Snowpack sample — Buffalo Mountain, Silverthorne, Colorado, USA (2/22/26, 2:02 PM MST)
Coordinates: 39.622, -106.113
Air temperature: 33 °F
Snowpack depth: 63 cm
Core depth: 20 cm
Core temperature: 24.8 °F
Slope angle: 11°, slope face: 116°
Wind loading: low
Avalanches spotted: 0
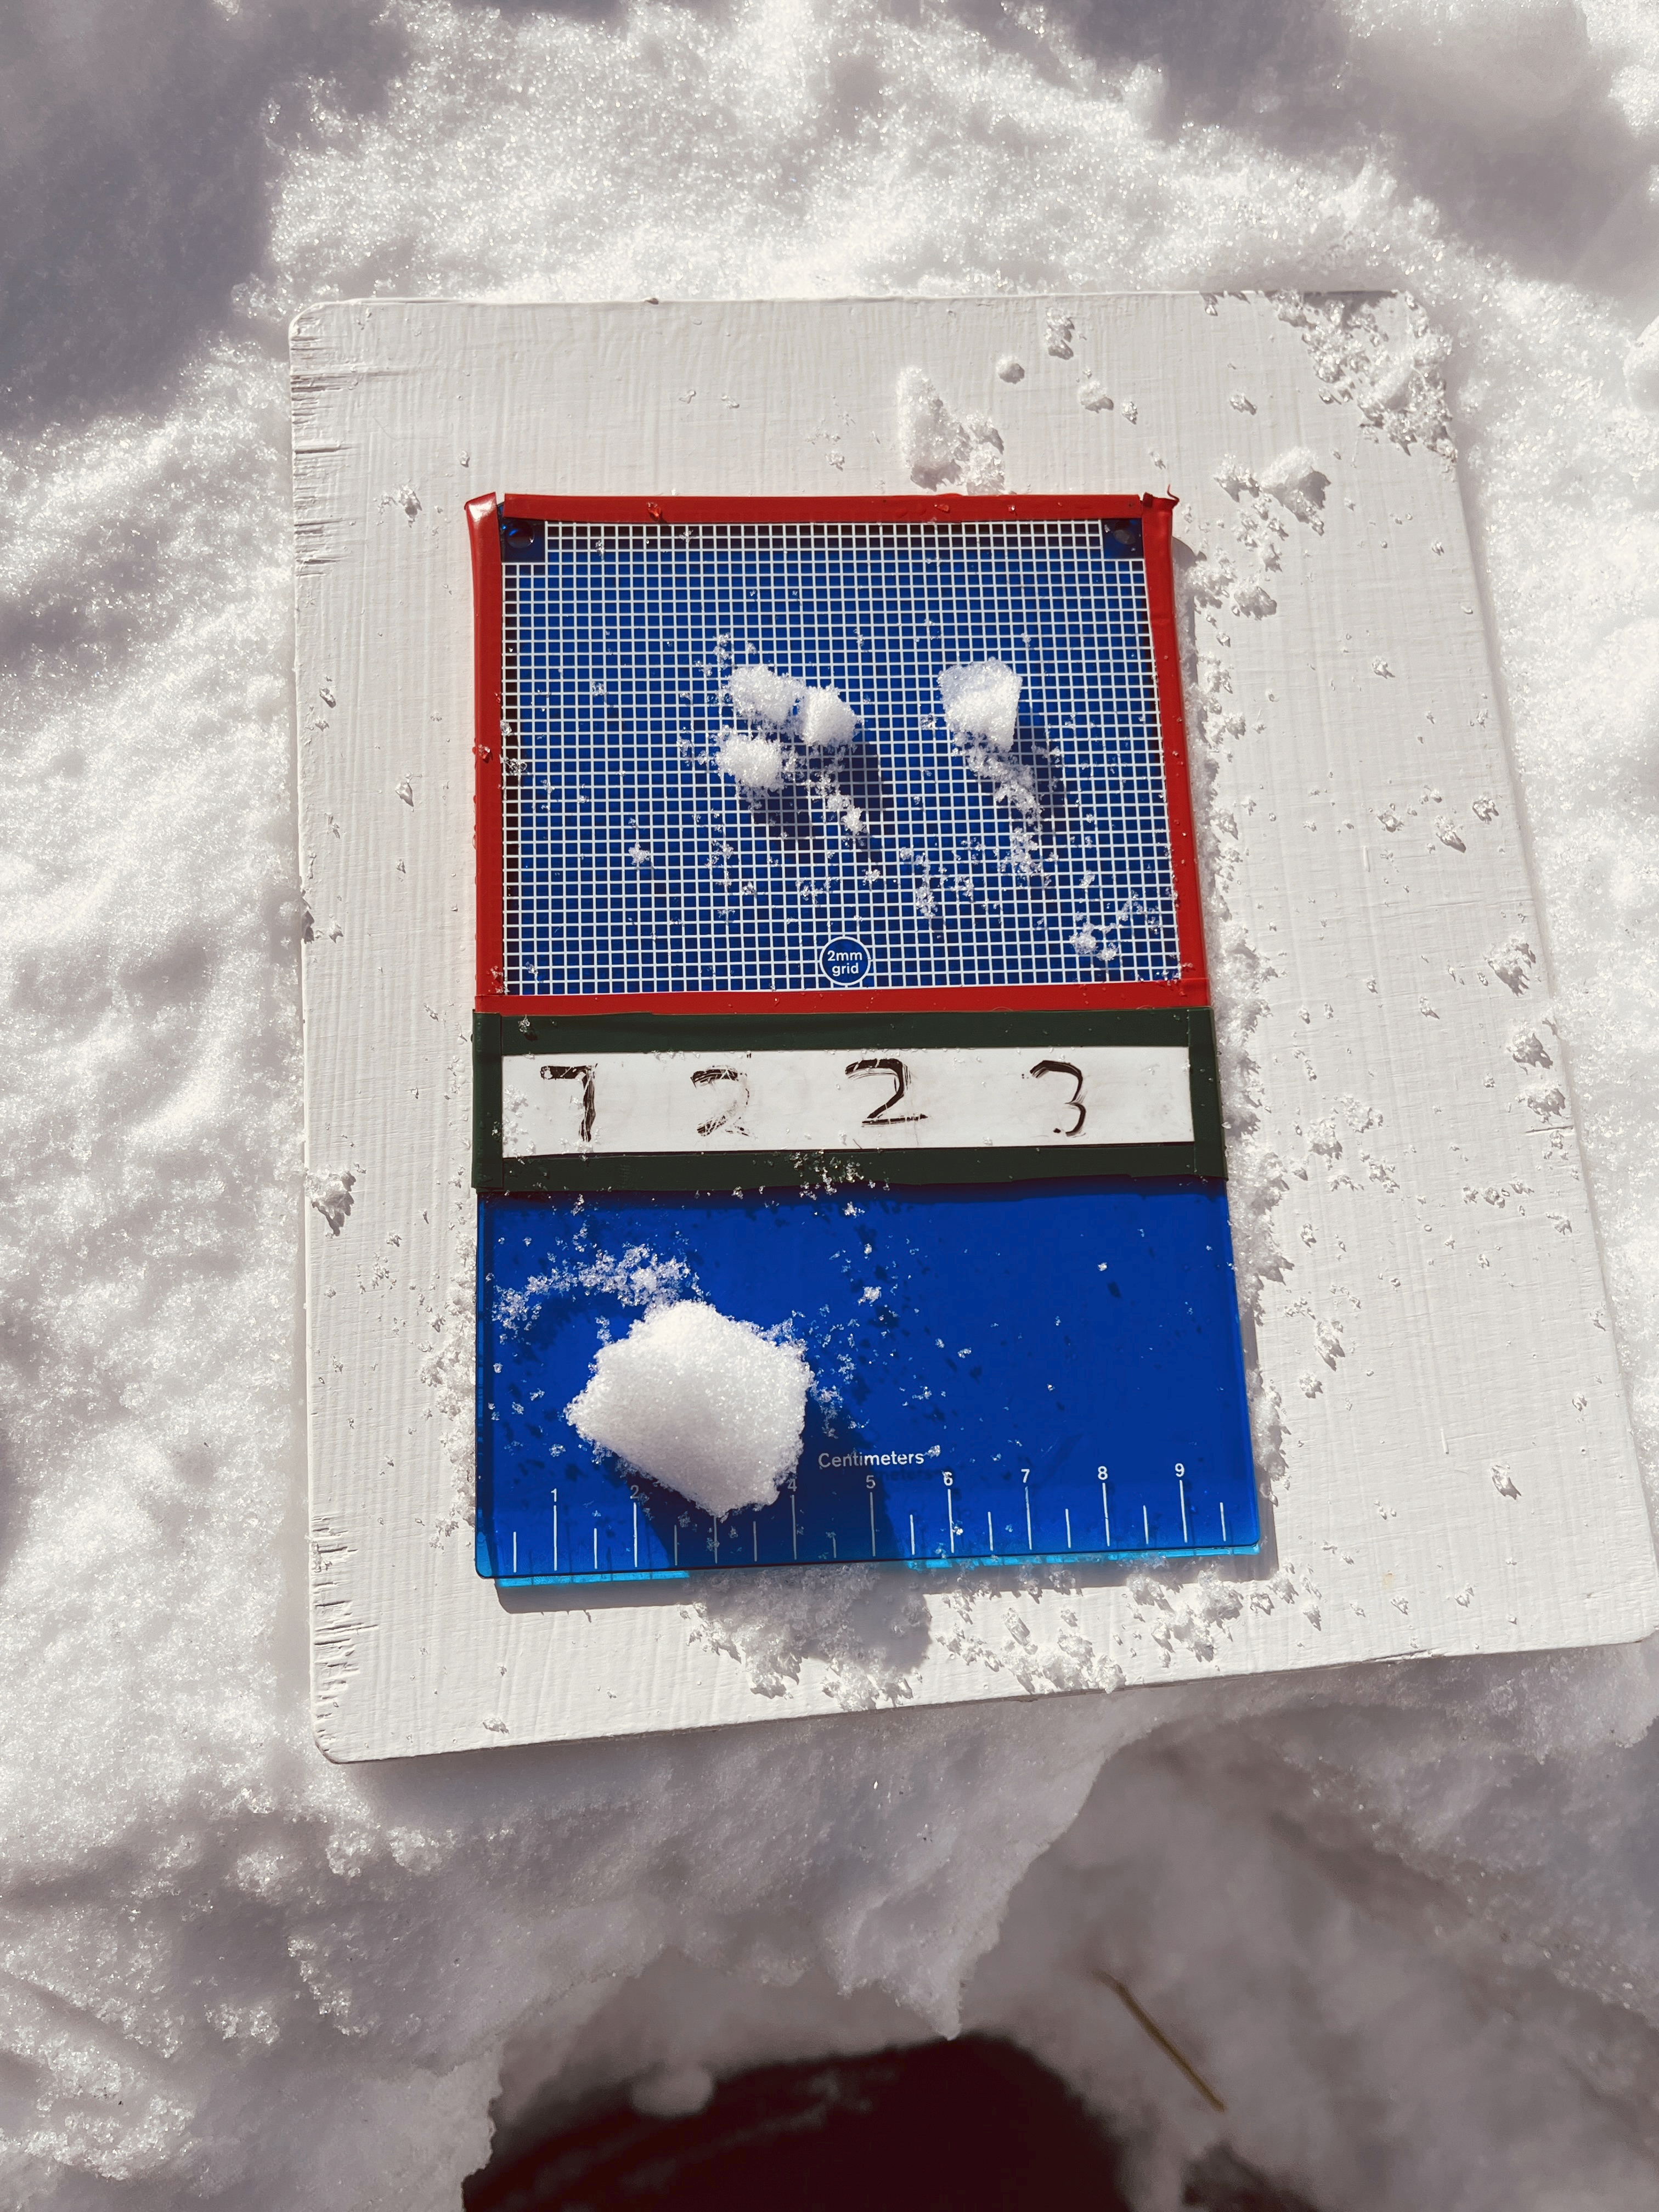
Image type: crystal_card
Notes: In a firebreak similar to site 1, minimal wind loading with no spotted avalanches (not many faces in view though)